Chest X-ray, AP view. Patient: 33 years old, sex F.
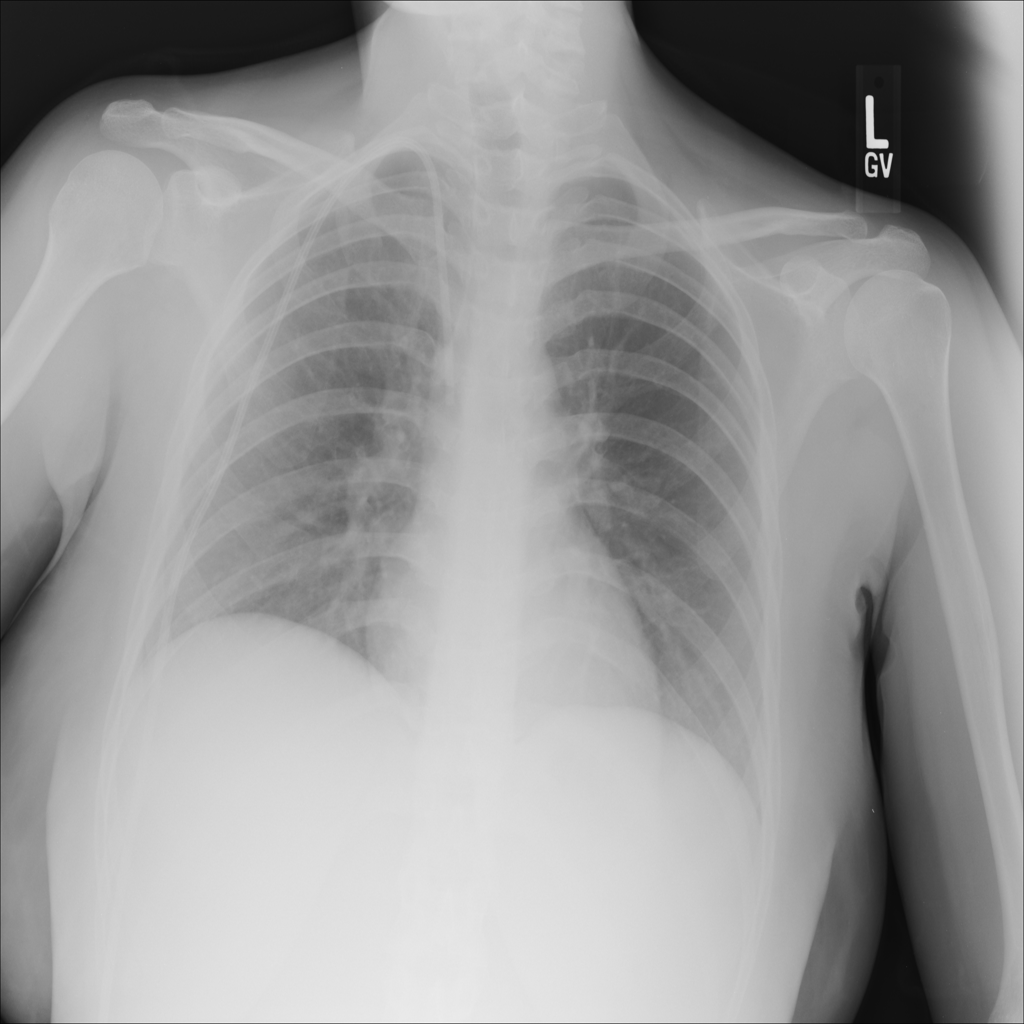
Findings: No Finding